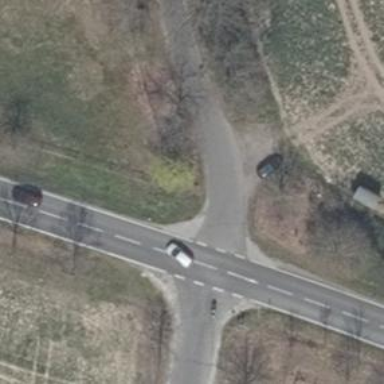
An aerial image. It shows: Road with "give way" sign.